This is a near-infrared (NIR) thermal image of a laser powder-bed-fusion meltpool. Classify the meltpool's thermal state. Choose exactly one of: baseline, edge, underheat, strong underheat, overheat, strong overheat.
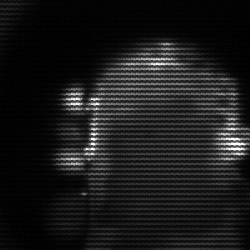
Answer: baseline